Field crop: maize
Growth stage: 2
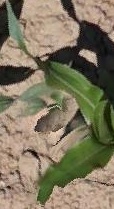
Species: maize